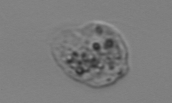
Label: Amoeba